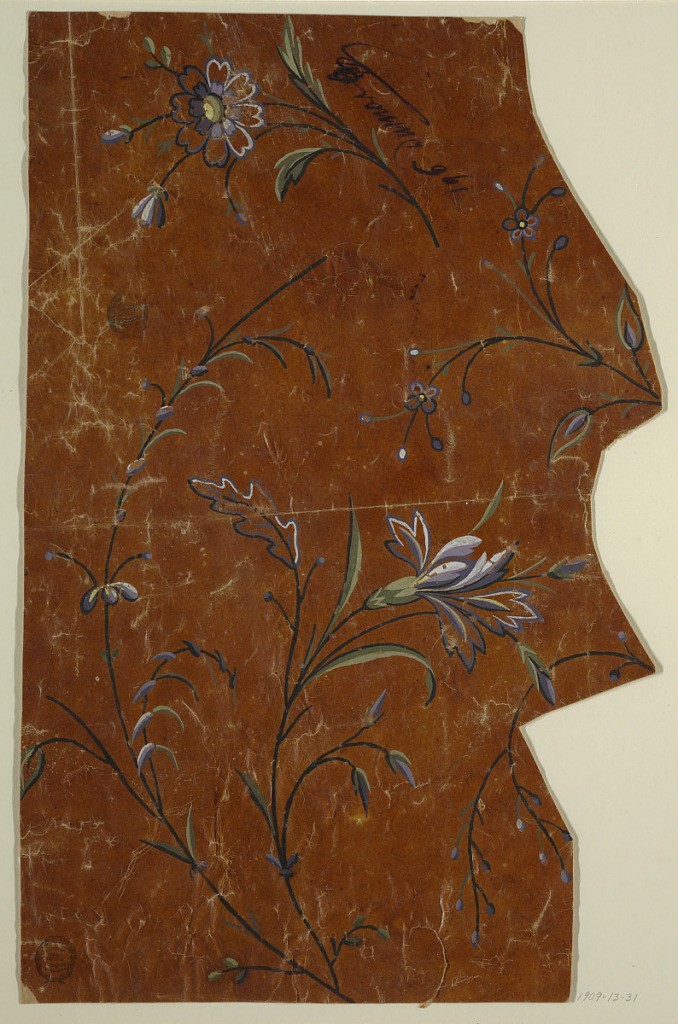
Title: Design for a Woven Fabric
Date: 1825–1850
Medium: Brush and green, blue, white, and yellow gouache, brush and black paint on oily tracing paper
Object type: Drawing
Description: Vertically undulated stems of which one unit and a part of the neighboring at right are shown. A bough with leaves and a carnation-like blossom rises into the segment. Two more loose flower boughs are shown on top.